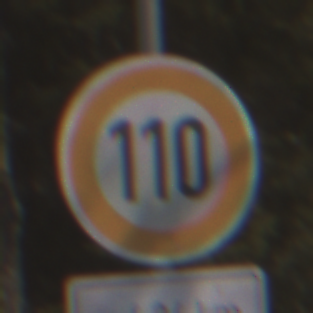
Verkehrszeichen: Geschwindigkeit110
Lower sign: LaengeEinerStrecke6
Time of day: Midday
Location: Outdoor (Nature)
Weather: PartlyCloudy
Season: NotSpecified
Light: Natural